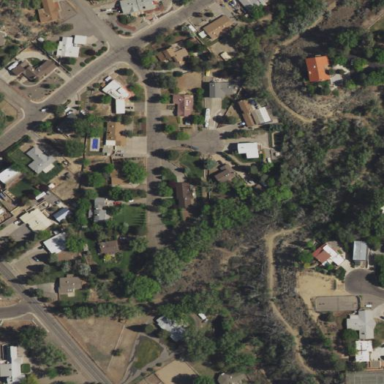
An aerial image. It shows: Residential area surrounded by riparian woodland.